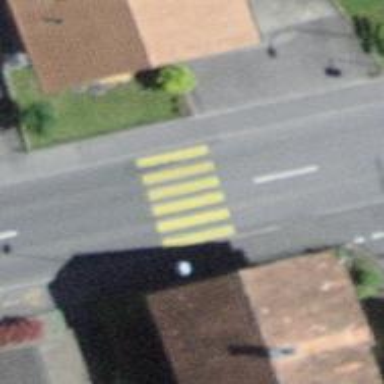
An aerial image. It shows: Uncontrolled zebra crossing on the road.